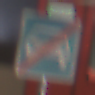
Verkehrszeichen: EndeKraftfahrstrasse
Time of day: NotSpecified
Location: Indoor (Urban)
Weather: NotSpecified
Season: NotSpecified
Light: Artificial